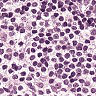
Metastatic tissue present: no